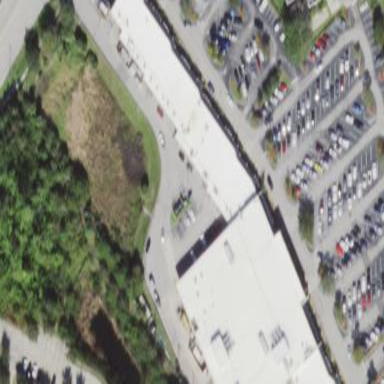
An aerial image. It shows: Supermarket located in building.